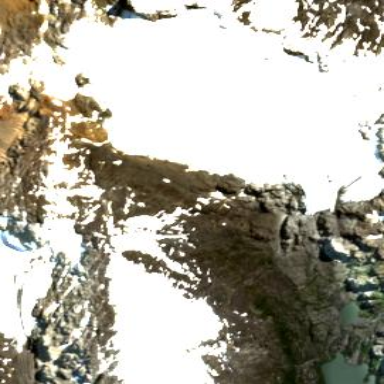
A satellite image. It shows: Stunning view of glacier.